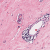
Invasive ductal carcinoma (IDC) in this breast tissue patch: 0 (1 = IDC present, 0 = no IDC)